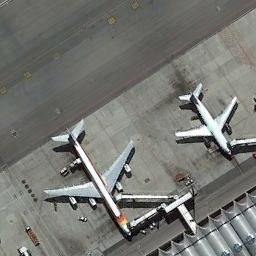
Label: airplane